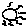
Label: sun